Field crop: tomato
Growth stage: 1
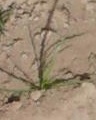
Species: cyperus